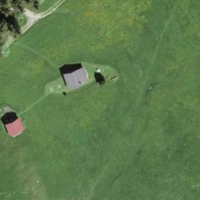
EUNIS habitat code: 26
Species observed at this site:
Nucifraga caryocatactes
Pyrrhula pyrrhula